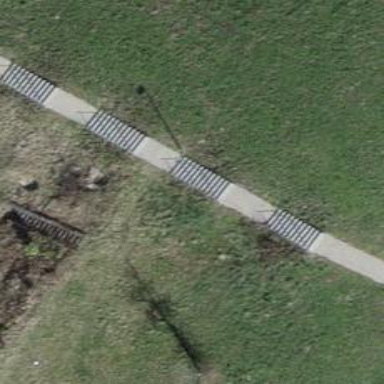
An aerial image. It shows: Road with steps.